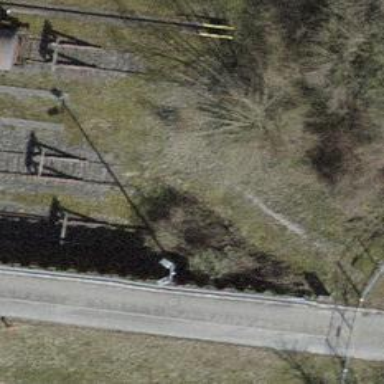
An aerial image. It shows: Railway yard in service.